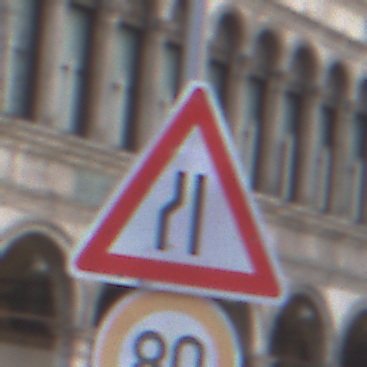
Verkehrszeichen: EinseitigVerengteFahrbahnLinks
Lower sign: Geschwindigkeit80
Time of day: SunriseSunset
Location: Outdoor (Urban)
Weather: PartlyCloudy
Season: NotSpecified
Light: Natural